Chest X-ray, AP view. Patient: 50 years old, sex M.
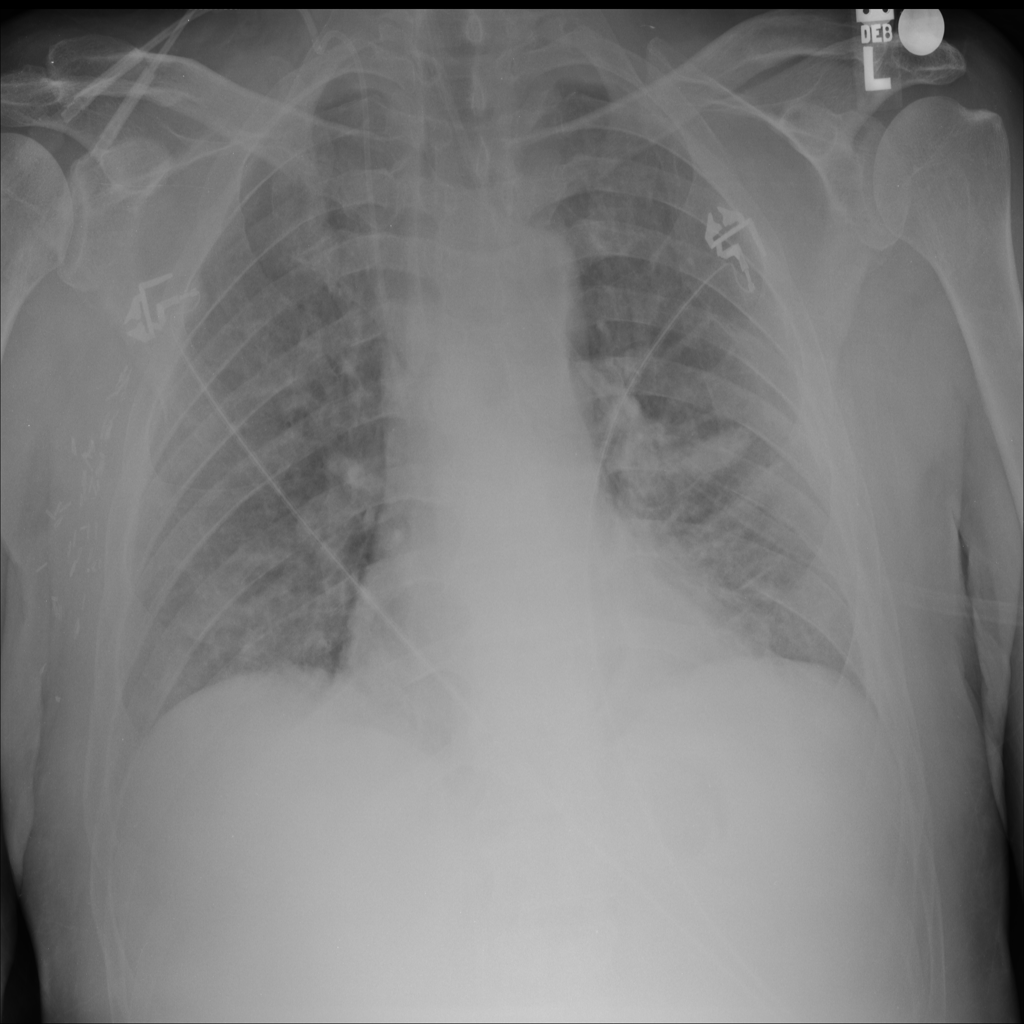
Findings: Atelectasis